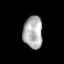
Tissue: prostate
Cell type: T cells
Senescence score: 0.358
Nuclear area (px): 612
Mean DAPI intensity: 175.737